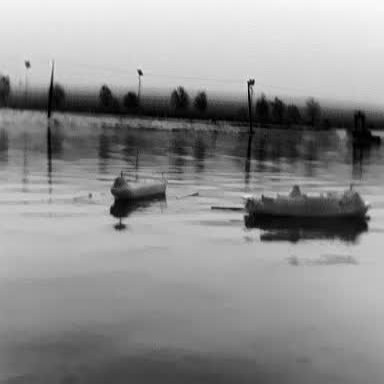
There are two objects shown in the infrared image, including a liner, and a container_ship.